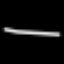
Label: line